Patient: sex F, age 58
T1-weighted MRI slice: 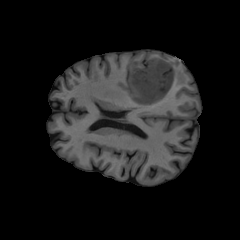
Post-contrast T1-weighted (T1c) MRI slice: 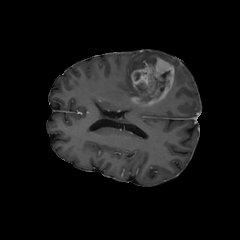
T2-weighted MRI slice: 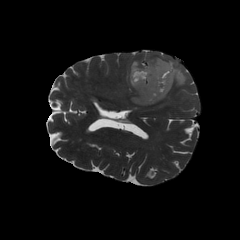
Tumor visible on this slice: yes
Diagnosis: Glioblastoma, IDH-wildtype
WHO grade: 4